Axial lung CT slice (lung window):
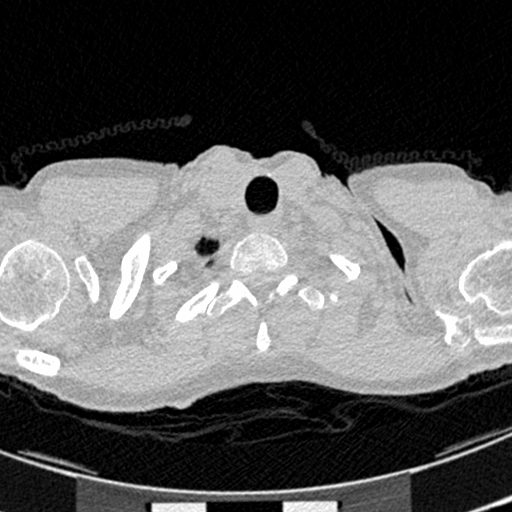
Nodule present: no